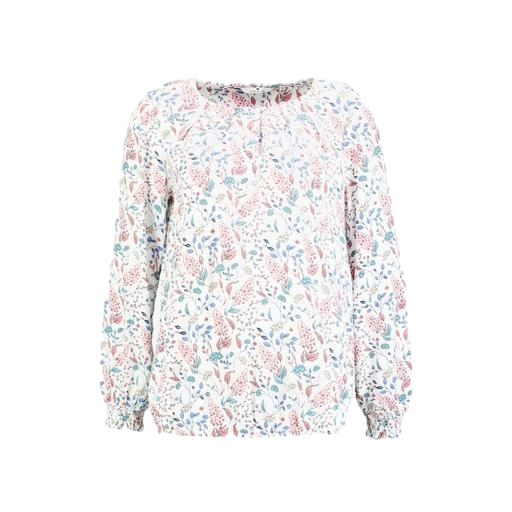
multicolor floral-print t-shirt only macy, white long-sleeve floral blouse, white floral-print blouse, white background